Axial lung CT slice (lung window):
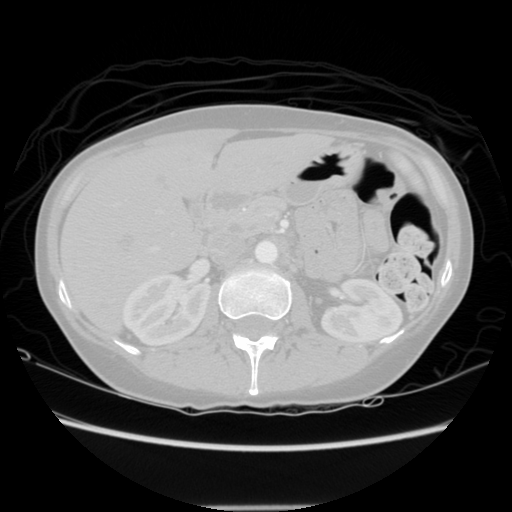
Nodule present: no